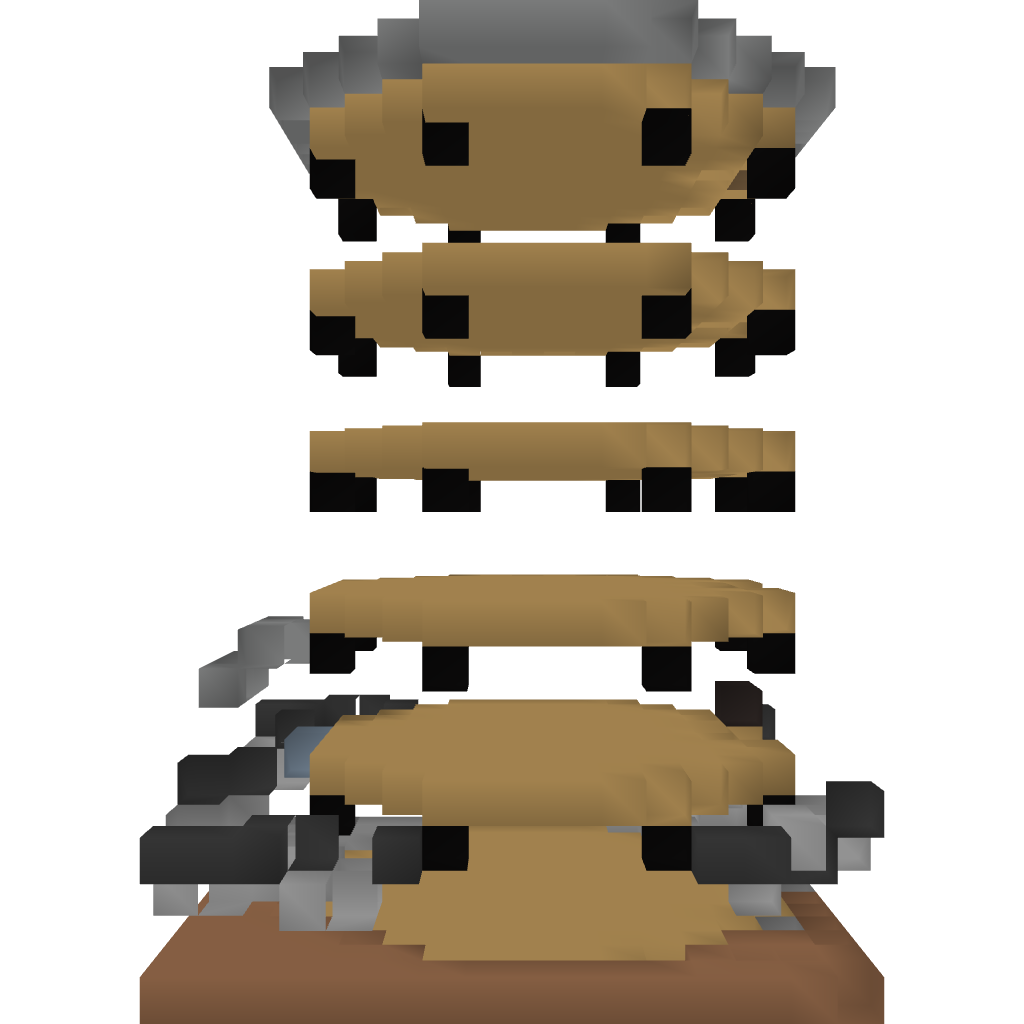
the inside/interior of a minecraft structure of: The Tower